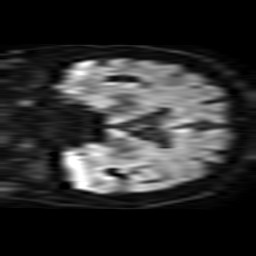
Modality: TRACE
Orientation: coronal
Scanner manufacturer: philips
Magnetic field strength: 3 T
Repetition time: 3.794 s
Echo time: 0.06119 s